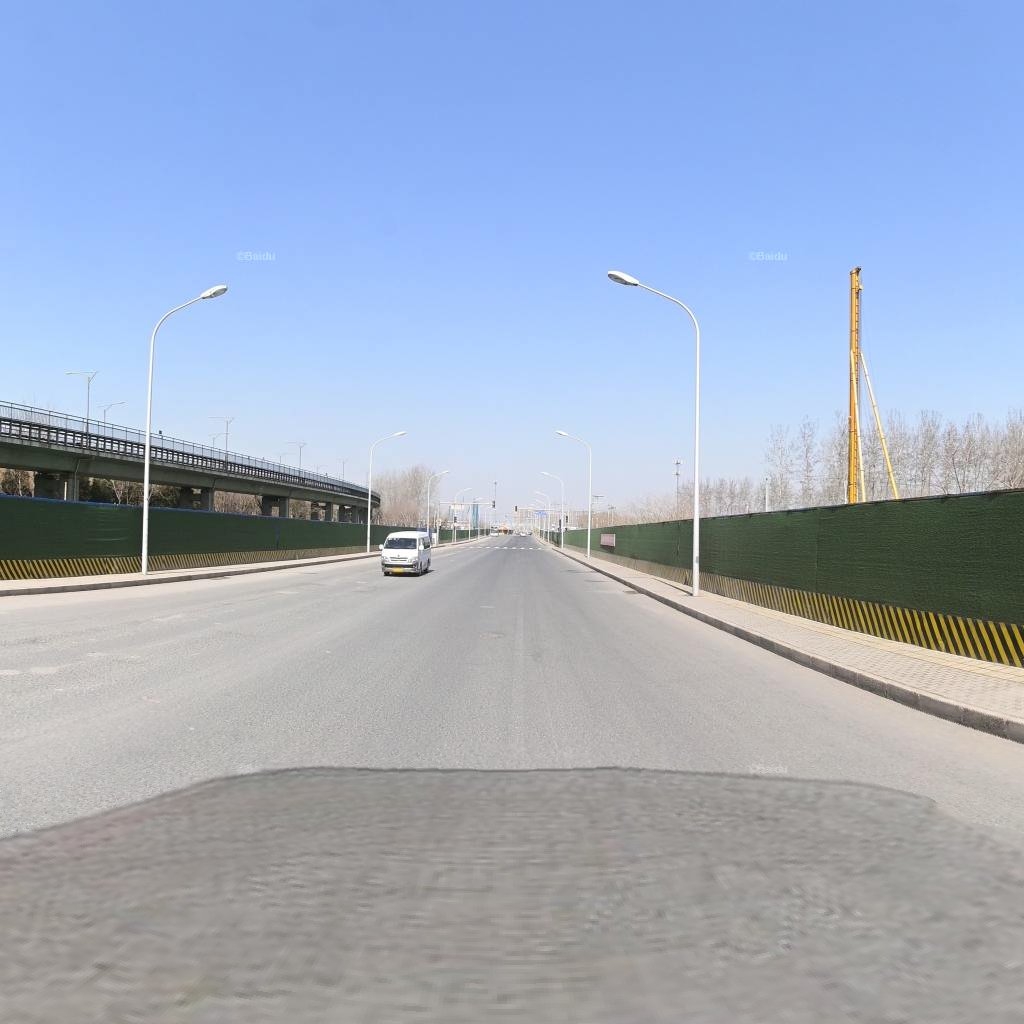
Region: Chaoyang
Road damage annotations: pothole